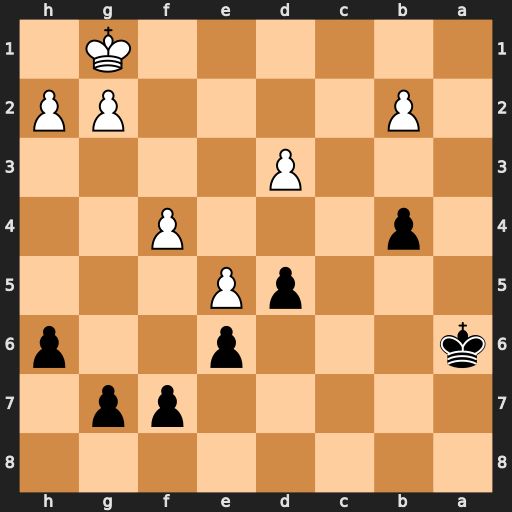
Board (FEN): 8/5pp1/k3p2p/3pP3/1p3P2/3P4/1P4PP/6K1
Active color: b
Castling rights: -
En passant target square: -
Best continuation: Kb5 b3 Kc5 Kf2 Kd4